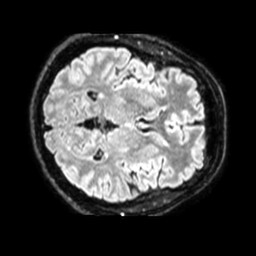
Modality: FLAIR
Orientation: axial
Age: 56
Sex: female
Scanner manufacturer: philips
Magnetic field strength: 1.5 T
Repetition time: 4.8 s
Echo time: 0.3364 s